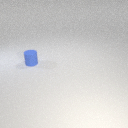
small blue rubber cylinder